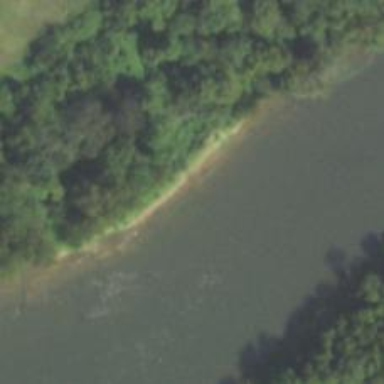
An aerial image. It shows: Beautiful river scene.